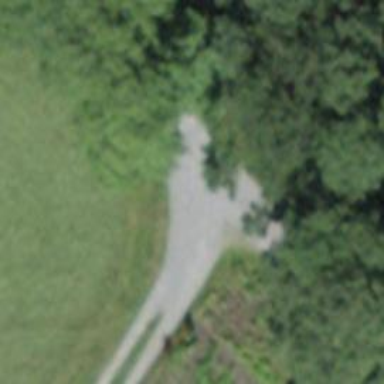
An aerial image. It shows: Red bench.